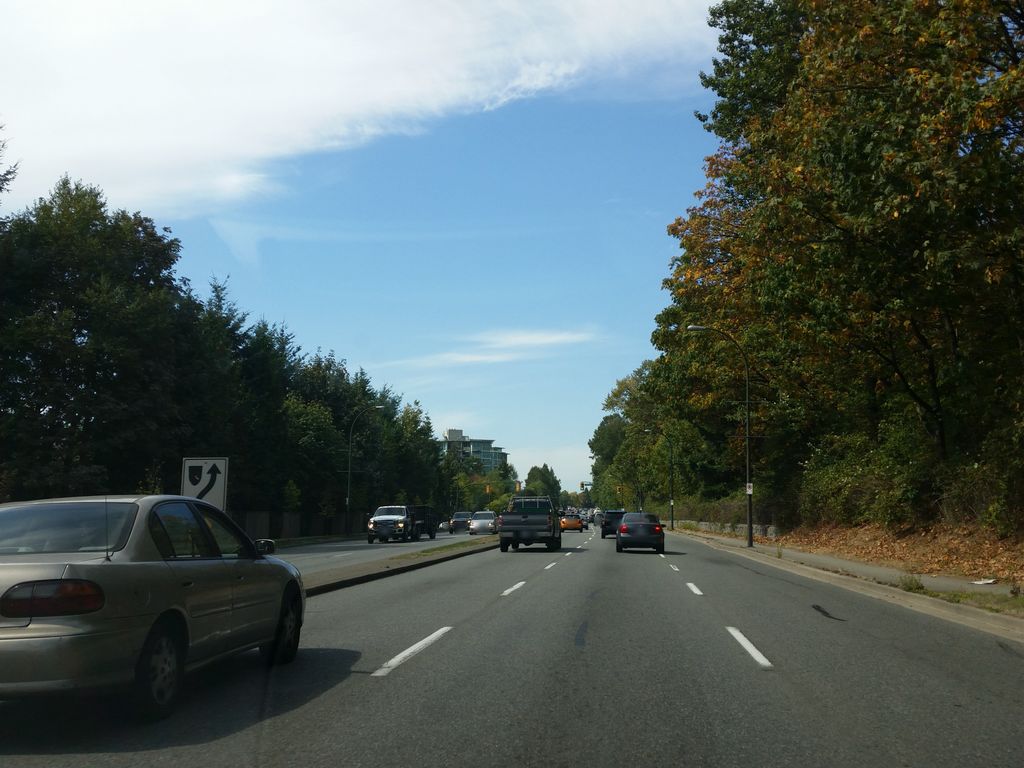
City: vancouver